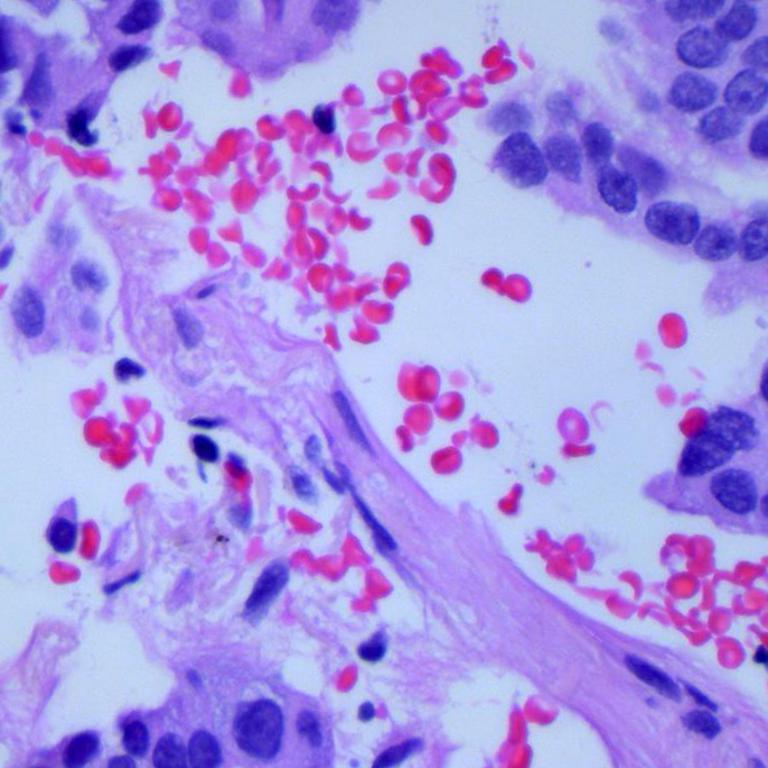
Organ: lung
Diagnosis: adenocarcinomas